Question: When I try to execute the transaction code 'DP80' (creating a quotation from a PM order) I get an error message number 'V1320' (in French, since I use the French version of SAP): it is asking for item category.
I so far have found that the solution is to define the Item Category via the transaction 'VOV4'. Here's the image of the view I got by executing that transaction code. I'm supposed to enter the same value ('SEIN') in the selected row, but I don't know how to do it because I can't type in it.

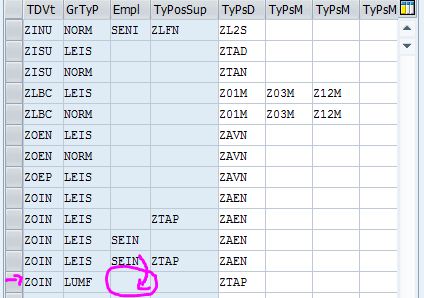
Answer: You can't edit a field that is a key. In this case you should select a row, copy it, modify the entry, press ENTER and the save the table.
<URL>
Hope it helps.